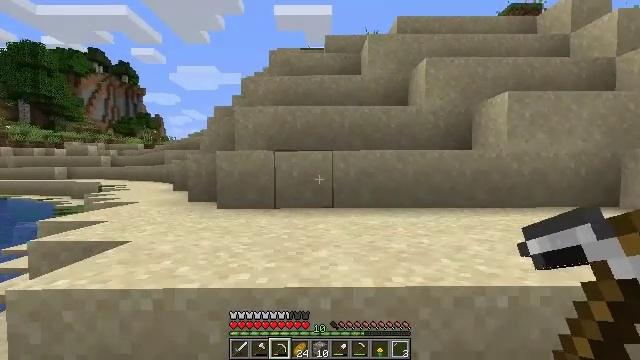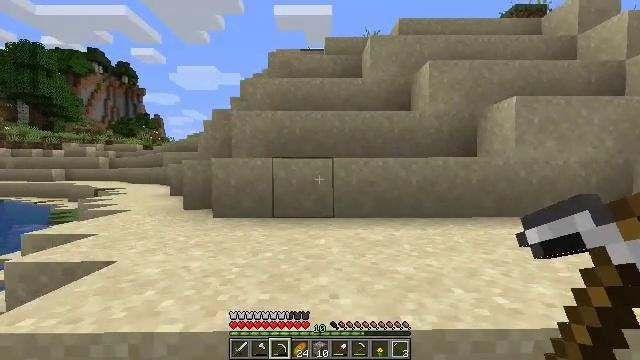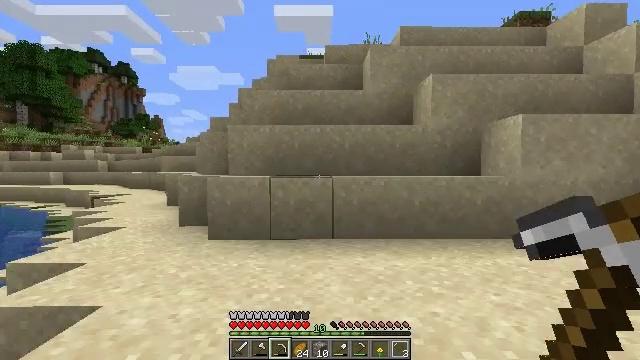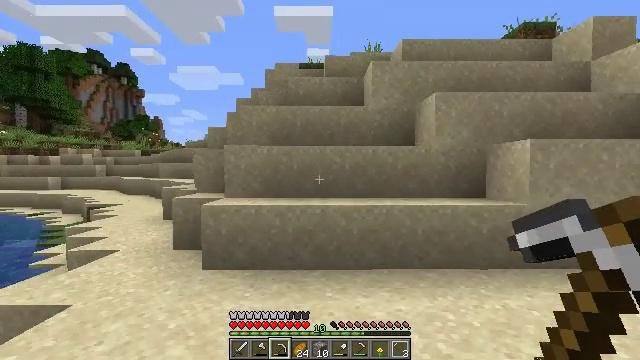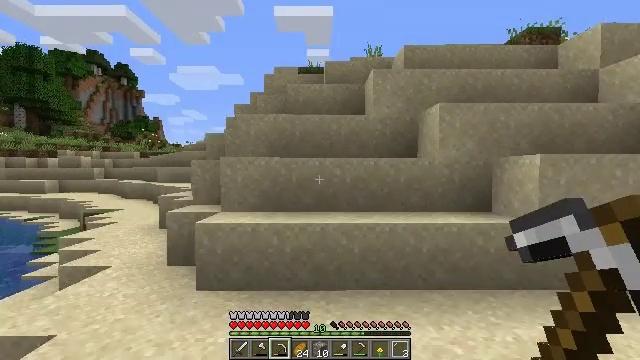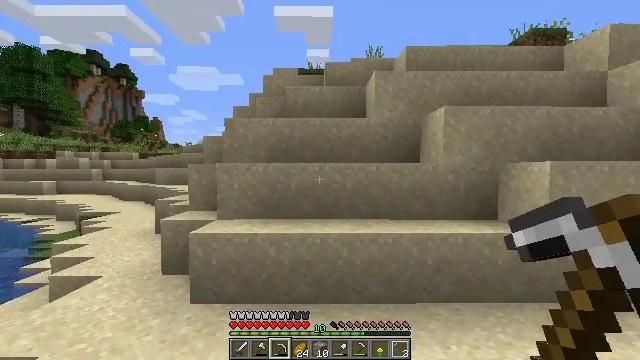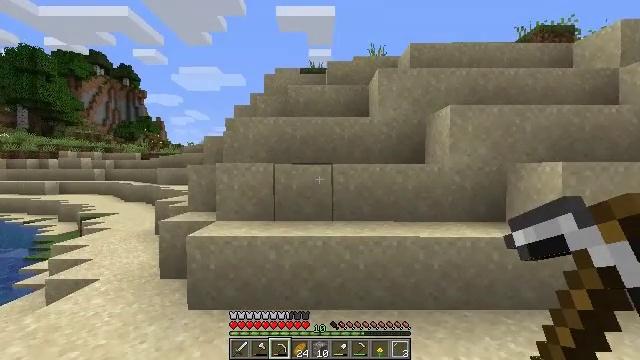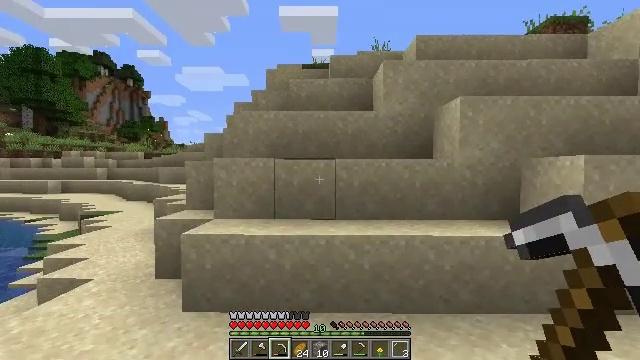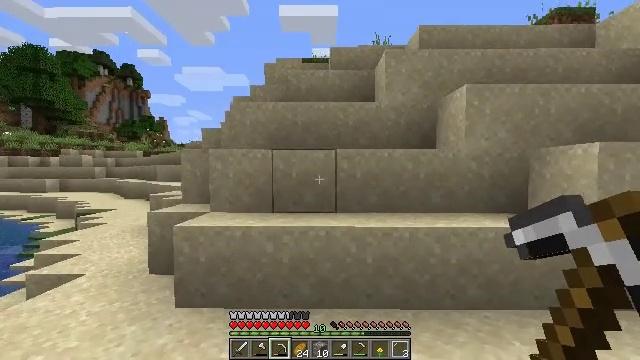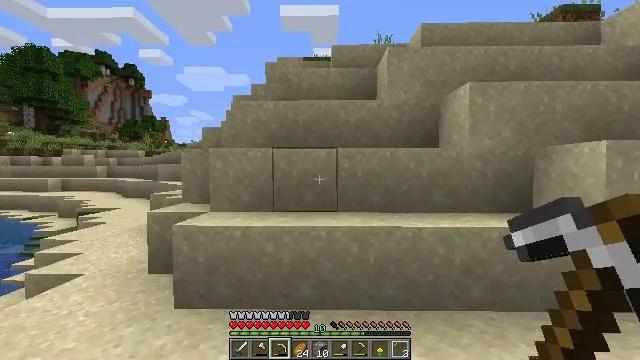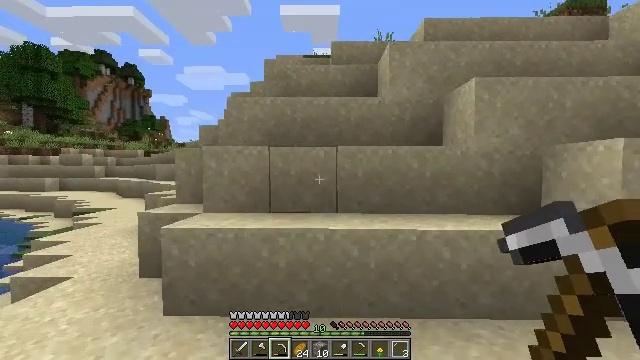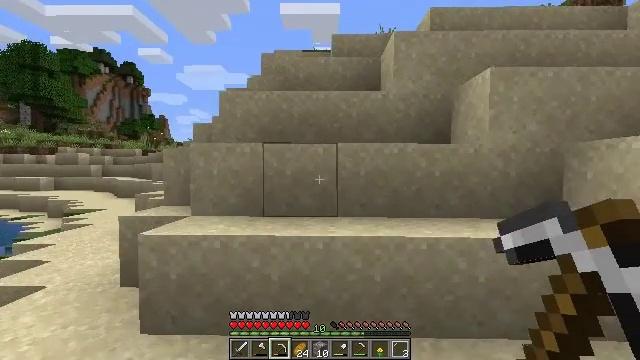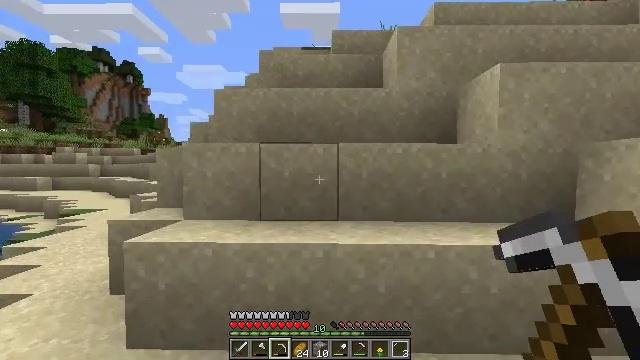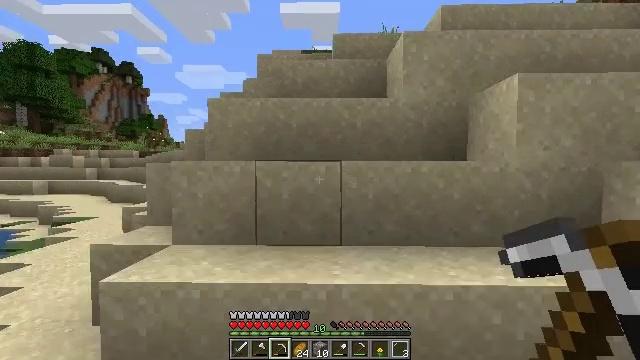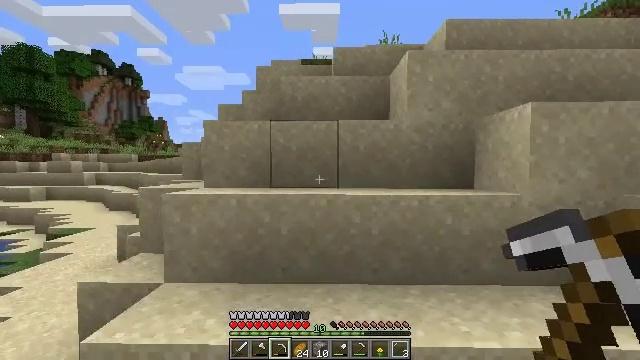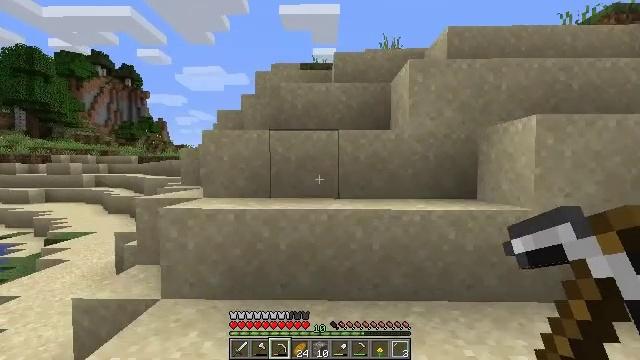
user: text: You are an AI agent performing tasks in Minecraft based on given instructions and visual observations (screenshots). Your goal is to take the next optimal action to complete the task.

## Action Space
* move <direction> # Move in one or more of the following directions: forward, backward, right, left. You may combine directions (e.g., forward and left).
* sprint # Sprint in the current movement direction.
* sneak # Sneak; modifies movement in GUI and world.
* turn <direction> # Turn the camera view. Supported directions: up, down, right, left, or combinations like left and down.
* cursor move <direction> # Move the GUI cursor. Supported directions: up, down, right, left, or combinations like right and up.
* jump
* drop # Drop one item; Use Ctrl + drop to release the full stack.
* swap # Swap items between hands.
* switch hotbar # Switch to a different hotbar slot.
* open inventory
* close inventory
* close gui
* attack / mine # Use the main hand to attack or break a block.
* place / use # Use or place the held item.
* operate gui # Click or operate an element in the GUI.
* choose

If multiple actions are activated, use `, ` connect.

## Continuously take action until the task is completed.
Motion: motion action
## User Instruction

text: Trim the tree by mining oak leaves.
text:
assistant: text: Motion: move forward, jump
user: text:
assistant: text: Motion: move forward, jump
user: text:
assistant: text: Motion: move forward, jump
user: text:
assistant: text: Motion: move forward, jump
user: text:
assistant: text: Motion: move forward, jump
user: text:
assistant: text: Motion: move forward
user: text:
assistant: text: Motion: move forward
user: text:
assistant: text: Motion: move forward
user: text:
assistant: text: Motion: move forward
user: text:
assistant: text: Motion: move forward
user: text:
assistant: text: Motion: move forward
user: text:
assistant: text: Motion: move forward
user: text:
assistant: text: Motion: move forward, jump
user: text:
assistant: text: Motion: move forward, jump
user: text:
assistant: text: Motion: move forward, jump
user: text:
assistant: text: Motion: move forward, jump
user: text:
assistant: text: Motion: move forward, jump
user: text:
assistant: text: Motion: move forward, jump
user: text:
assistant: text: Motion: move forward, jump
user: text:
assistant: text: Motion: move forward
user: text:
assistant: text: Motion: move forward
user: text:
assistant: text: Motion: move forward, jump
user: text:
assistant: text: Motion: move forward, jump
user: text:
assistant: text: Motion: move forward, jump
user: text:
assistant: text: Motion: move forward, jump
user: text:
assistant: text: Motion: move forward, jump
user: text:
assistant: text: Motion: move forward, jump
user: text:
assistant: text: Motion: move forward
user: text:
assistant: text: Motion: move forward
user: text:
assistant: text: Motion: move forward